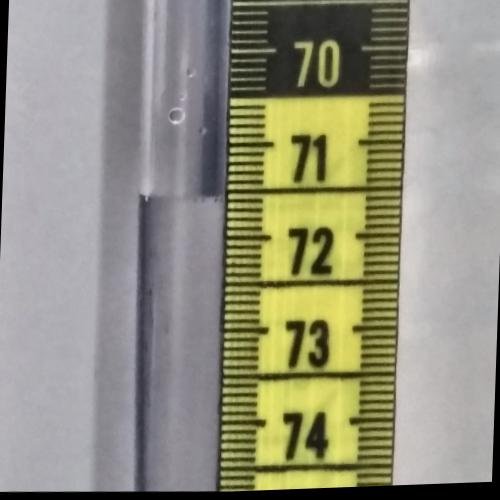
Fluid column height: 71.5 cm